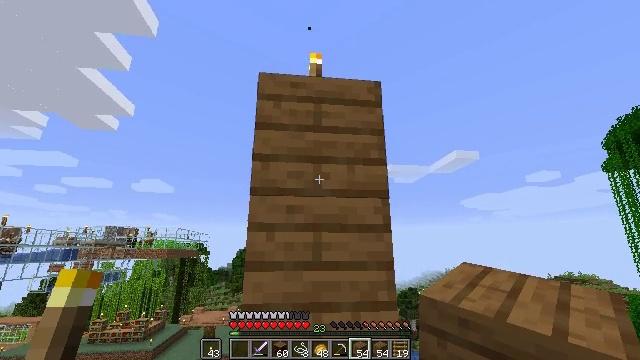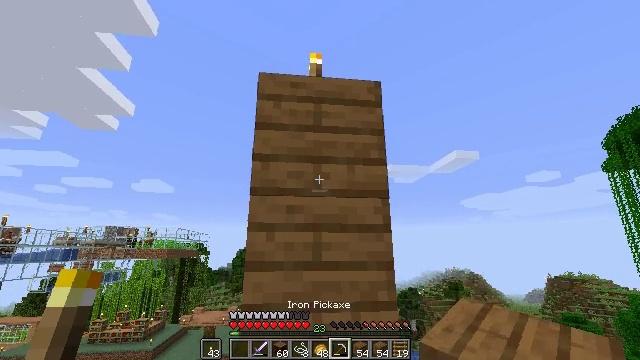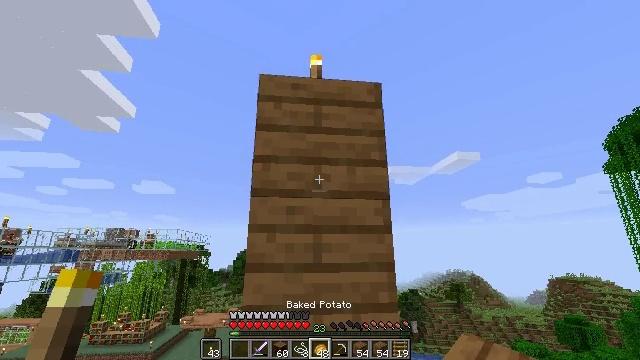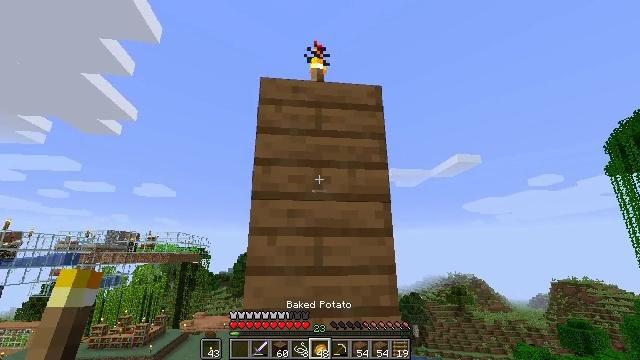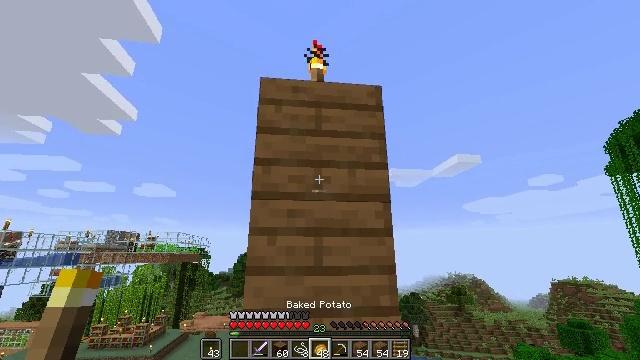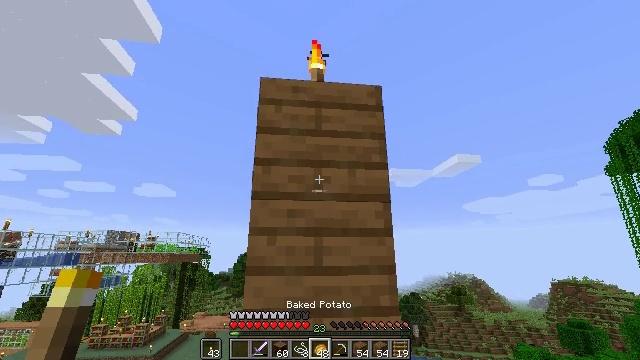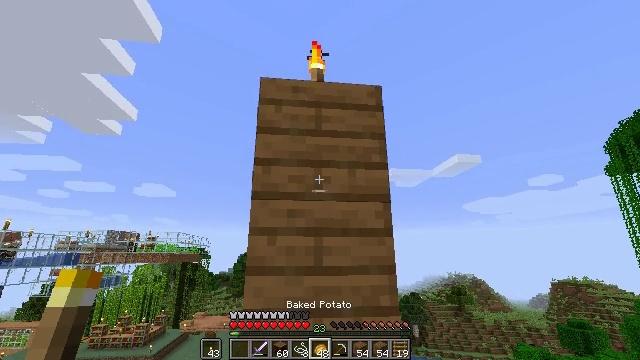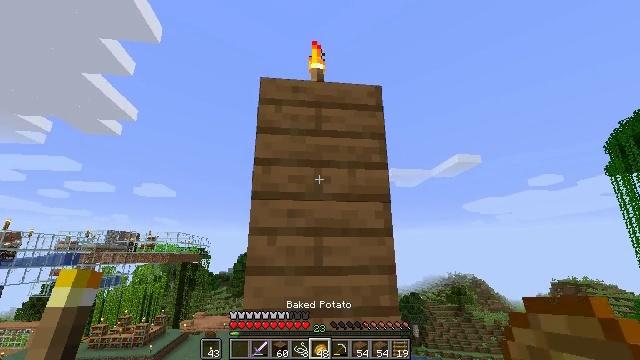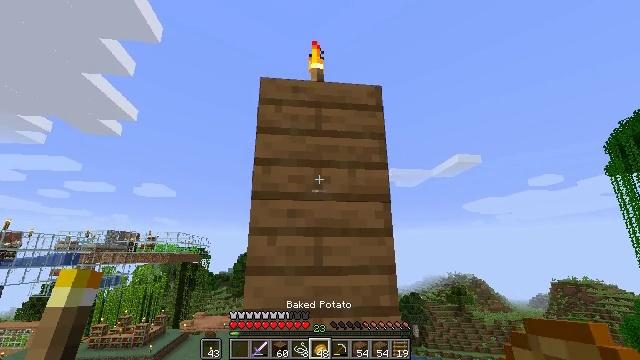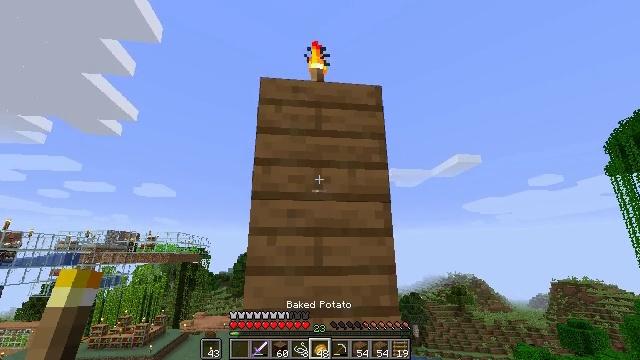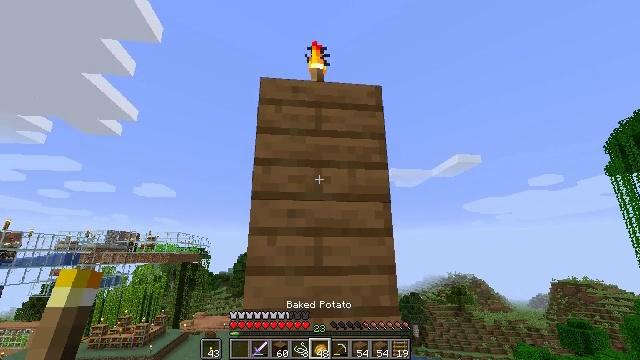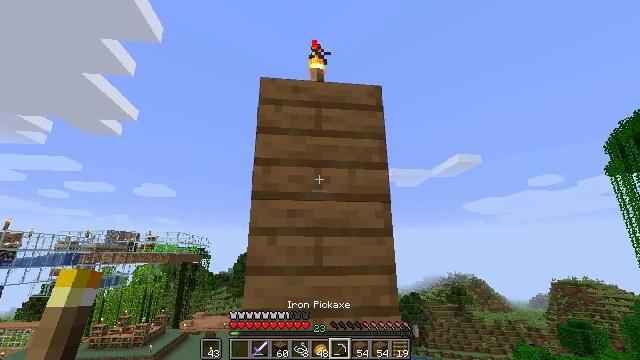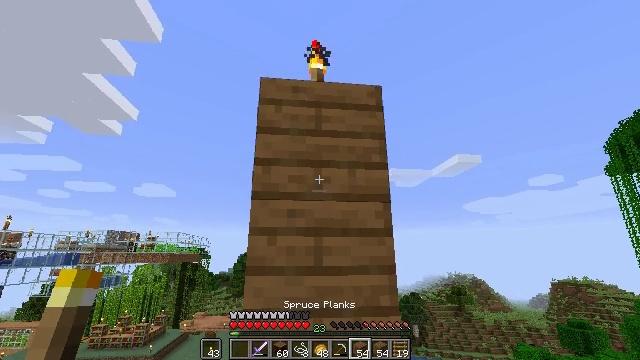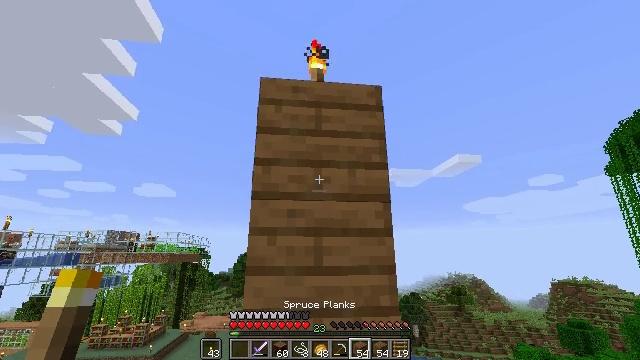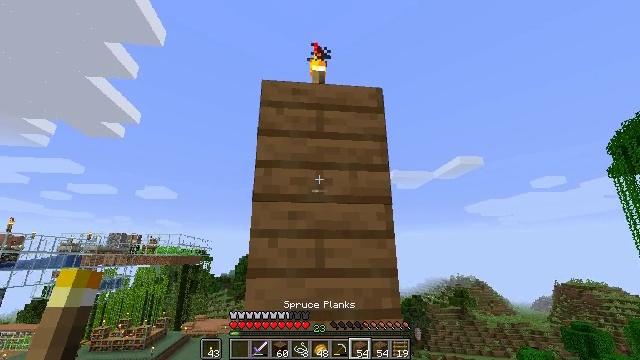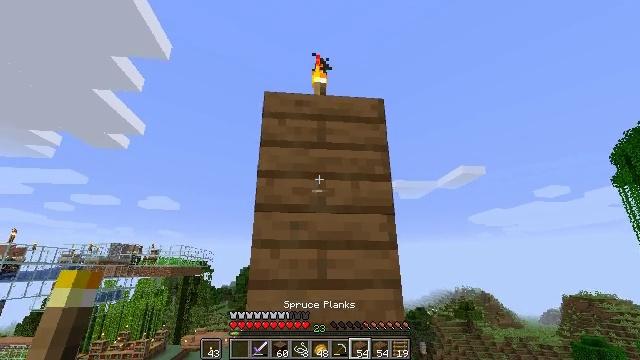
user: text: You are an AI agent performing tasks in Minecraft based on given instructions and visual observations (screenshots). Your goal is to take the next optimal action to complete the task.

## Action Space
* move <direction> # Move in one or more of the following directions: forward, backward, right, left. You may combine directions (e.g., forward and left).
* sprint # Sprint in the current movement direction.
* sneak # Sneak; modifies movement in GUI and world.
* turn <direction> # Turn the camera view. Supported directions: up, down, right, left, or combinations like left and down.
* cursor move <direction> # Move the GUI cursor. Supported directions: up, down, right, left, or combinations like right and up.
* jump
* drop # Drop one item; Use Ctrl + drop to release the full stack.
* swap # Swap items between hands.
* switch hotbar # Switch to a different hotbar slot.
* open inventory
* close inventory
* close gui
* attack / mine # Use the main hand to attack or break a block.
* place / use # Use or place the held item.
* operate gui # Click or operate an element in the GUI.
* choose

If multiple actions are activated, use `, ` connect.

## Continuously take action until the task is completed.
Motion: motion action
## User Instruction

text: Harvest spruce planks for building.
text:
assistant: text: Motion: no_op
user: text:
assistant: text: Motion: no_op
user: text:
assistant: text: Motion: no_op
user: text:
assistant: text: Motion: no_op
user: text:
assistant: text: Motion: no_op
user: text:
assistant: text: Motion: no_op
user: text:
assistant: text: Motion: no_op
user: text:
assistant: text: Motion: no_op
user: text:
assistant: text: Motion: no_op
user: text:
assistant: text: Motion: no_op
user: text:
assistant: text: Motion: no_op
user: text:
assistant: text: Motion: no_op
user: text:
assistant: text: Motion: no_op
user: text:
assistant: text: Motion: no_op
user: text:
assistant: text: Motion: turn up
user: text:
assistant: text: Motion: turn up
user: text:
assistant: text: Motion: no_op
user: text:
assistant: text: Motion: attack / mine
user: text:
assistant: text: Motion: attack / mine
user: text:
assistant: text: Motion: attack / mine
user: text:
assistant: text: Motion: attack / mine
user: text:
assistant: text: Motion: attack / mine
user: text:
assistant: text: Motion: attack / mine
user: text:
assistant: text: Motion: attack / mine
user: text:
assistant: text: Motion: no_op
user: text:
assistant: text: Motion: no_op
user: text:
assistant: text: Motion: no_op
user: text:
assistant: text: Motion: no_op
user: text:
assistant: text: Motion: no_op
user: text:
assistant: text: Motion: no_op